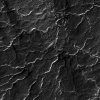
Atmospheric dust classification: not_dusty